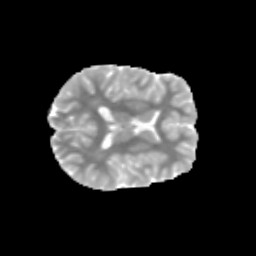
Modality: MD
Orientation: axial
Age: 14
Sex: female
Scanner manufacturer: siemens
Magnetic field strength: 3 T
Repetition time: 3.8 s
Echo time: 0.07 s